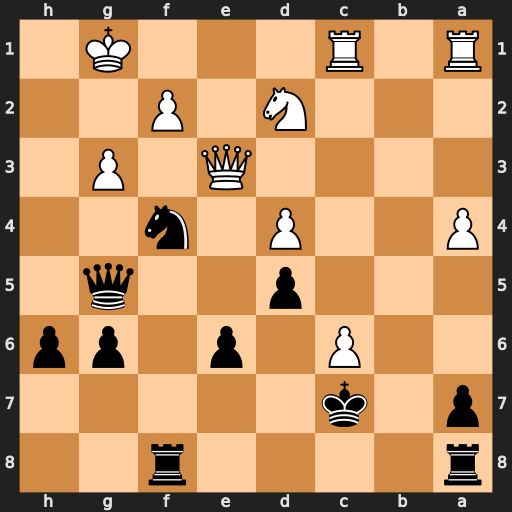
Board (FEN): r4r2/p1k5/2P1p1pp/3p2q1/P2P1n2/4Q1P1/3N1P2/R1R3K1
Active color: b
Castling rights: -
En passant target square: -
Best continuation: Nh3+ Kg2 Rxf2+ Qxf2 Nxf2